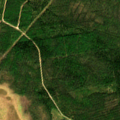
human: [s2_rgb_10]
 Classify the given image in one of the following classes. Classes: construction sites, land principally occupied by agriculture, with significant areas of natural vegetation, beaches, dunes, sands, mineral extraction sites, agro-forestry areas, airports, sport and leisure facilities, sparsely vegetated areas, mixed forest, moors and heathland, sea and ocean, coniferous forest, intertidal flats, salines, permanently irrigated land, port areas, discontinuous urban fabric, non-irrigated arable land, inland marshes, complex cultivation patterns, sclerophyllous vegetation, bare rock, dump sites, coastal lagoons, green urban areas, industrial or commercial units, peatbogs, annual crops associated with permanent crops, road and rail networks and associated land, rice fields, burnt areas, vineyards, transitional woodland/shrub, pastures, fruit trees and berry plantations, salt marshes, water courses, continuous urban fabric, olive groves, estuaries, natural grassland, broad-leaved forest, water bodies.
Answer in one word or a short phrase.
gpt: coniferous forest, mixed forest, peatbogs